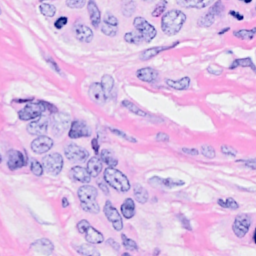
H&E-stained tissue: Breast